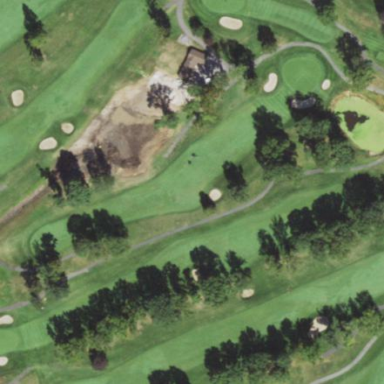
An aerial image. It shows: Grassy area designated as golf fairway.